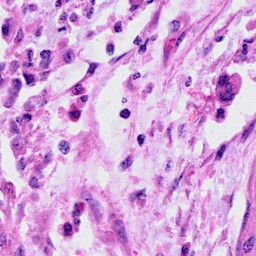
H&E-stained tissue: Cervix